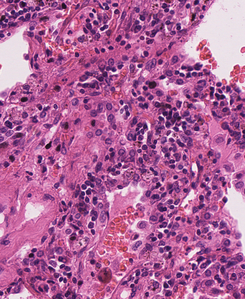
Tumor epithelial tissue: yes
Tumor-associated stroma tissue: yes
Normal tissue: no